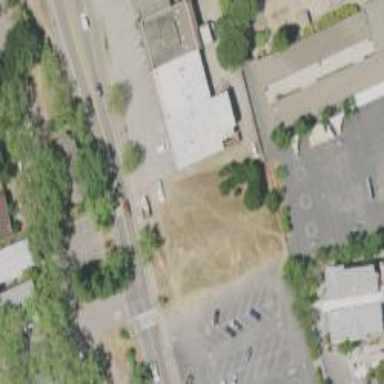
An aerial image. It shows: Veterinary facility.